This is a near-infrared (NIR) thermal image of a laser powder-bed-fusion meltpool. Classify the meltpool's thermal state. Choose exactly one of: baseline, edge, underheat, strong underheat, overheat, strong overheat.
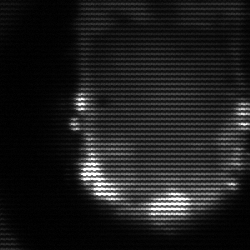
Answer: baseline